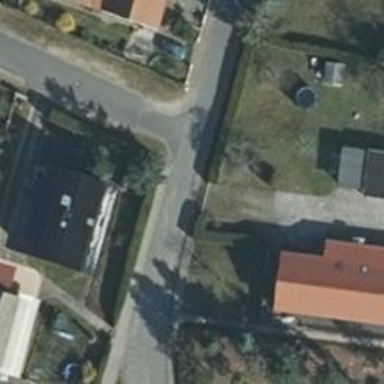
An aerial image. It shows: Smooth asphalt road in residential area.